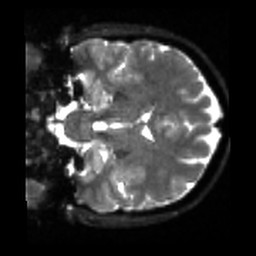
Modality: sbref
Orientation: coronal
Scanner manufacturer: siemens
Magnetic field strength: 3 T
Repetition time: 4 s
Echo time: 0.0594 s